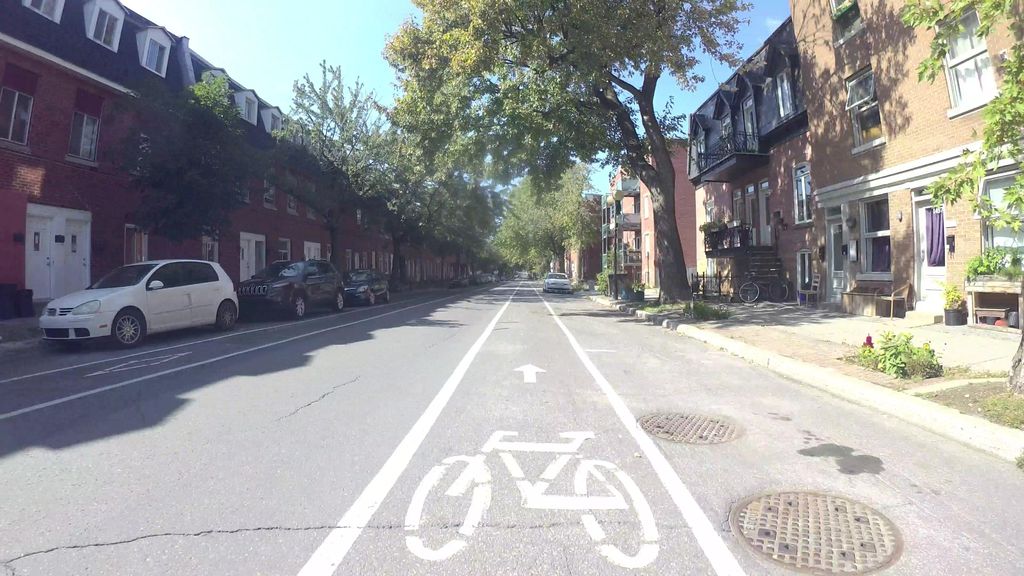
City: montreal